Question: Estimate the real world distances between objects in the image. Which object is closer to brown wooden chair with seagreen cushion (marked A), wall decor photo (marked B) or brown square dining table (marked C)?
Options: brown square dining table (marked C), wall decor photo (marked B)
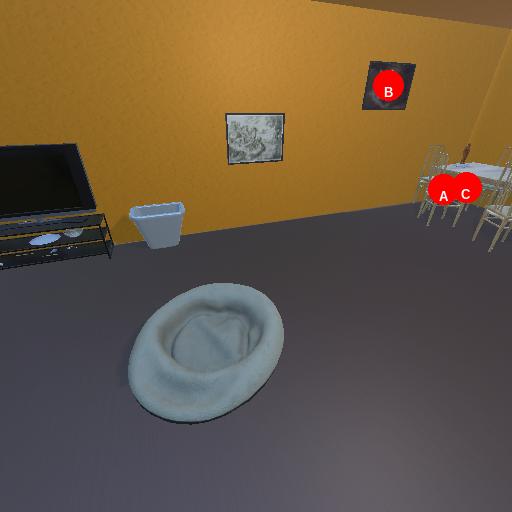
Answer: brown square dining table (marked C)